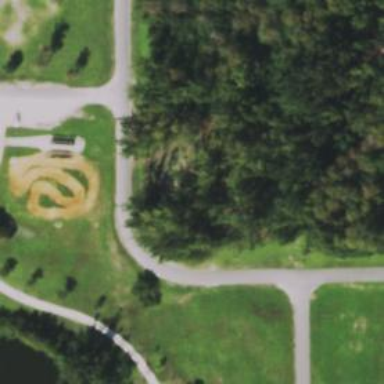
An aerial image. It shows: Disc golf hole.